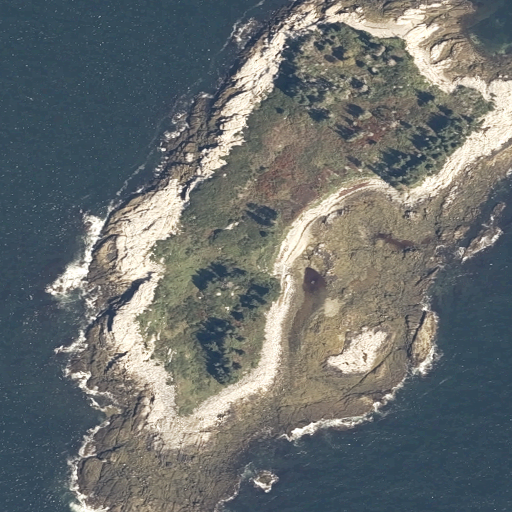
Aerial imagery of island in Maine named Crane Island containing open water, grassland, herbaceous wetlands, barren land, and woody wetlands